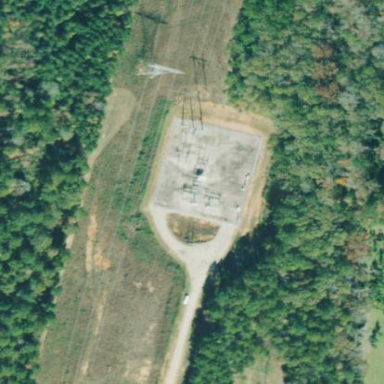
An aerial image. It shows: Distribution power substation secured by fence.